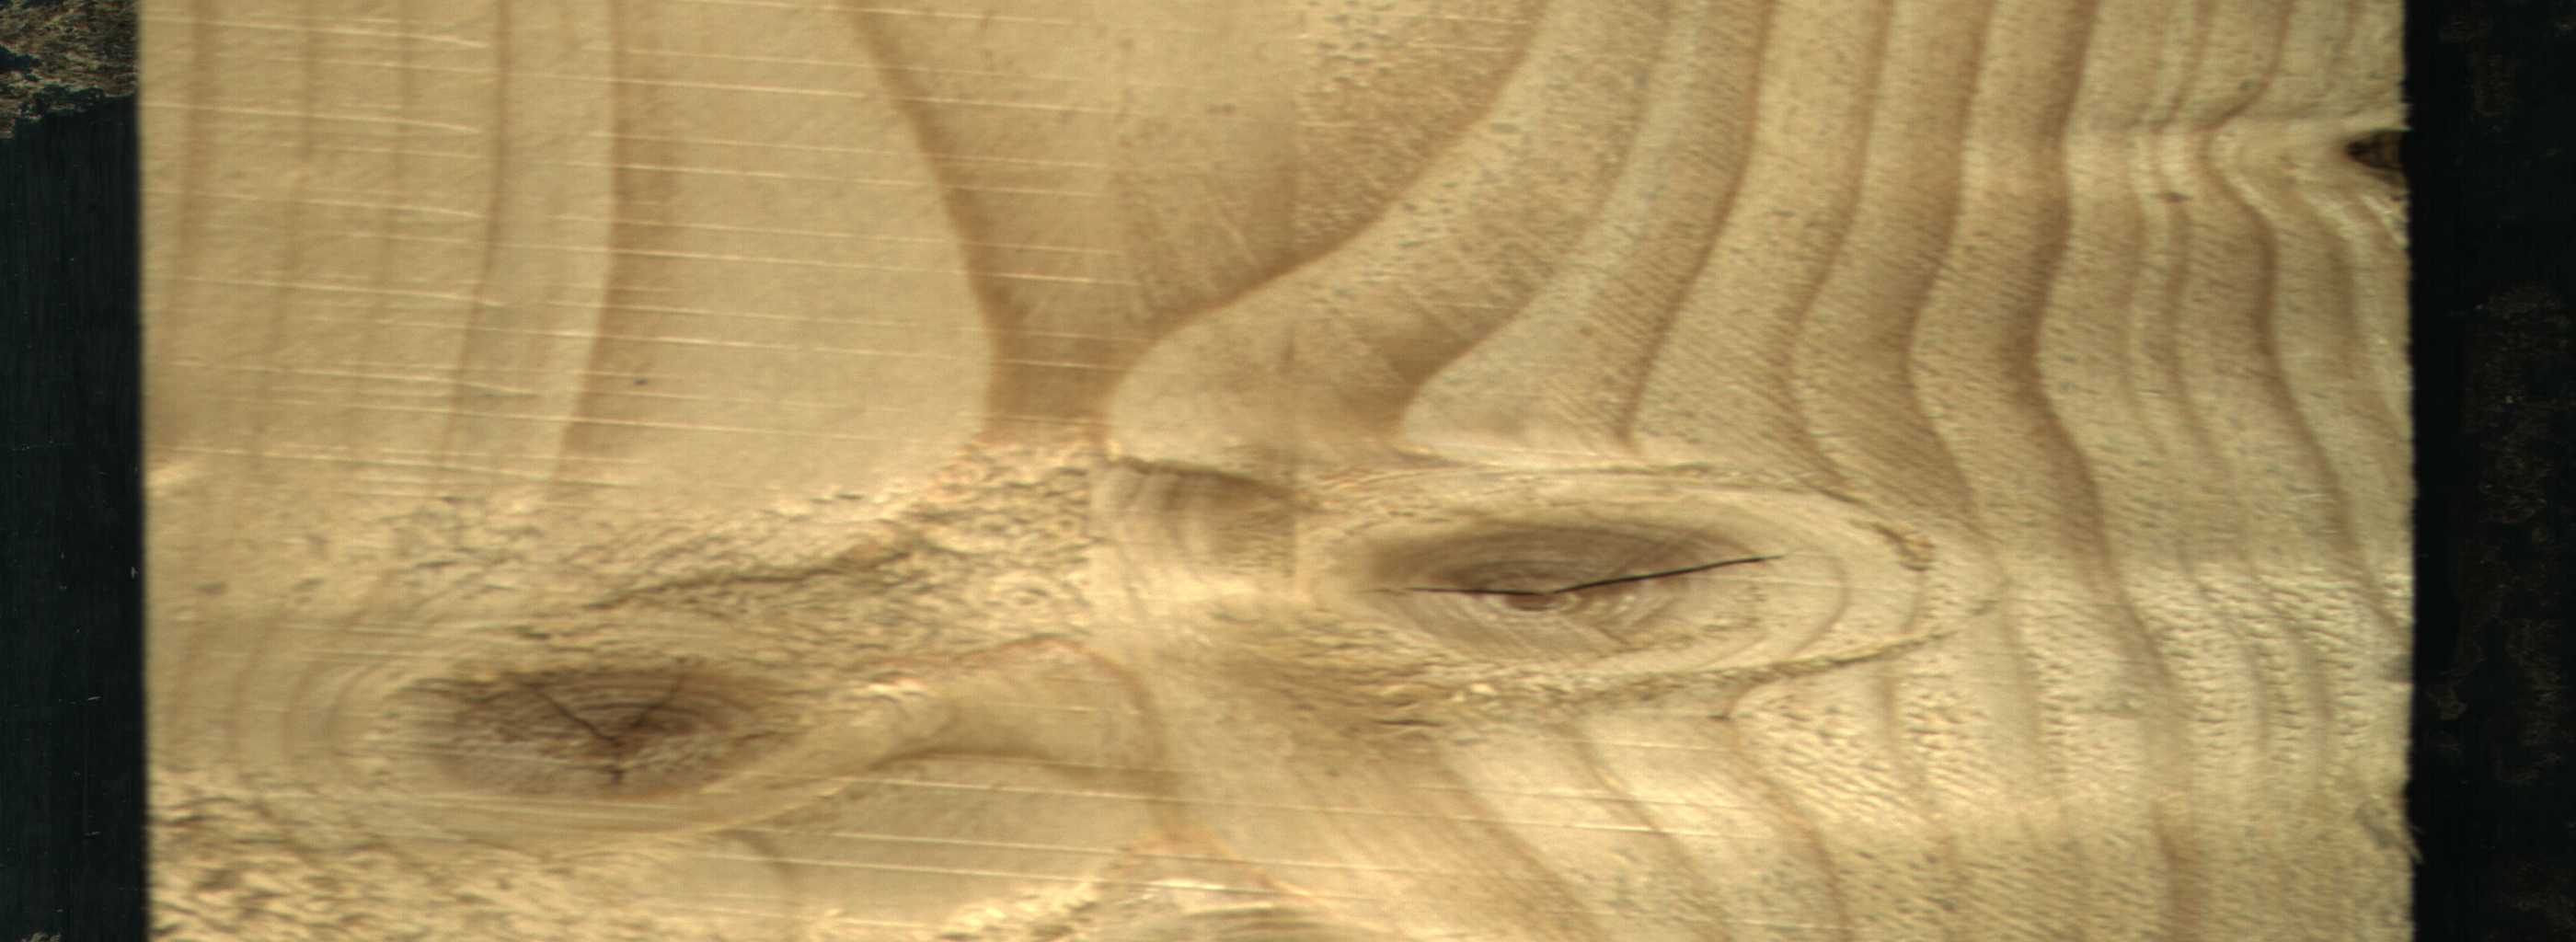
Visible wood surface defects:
knot_with_crack
Knot_missing
Live_Knot